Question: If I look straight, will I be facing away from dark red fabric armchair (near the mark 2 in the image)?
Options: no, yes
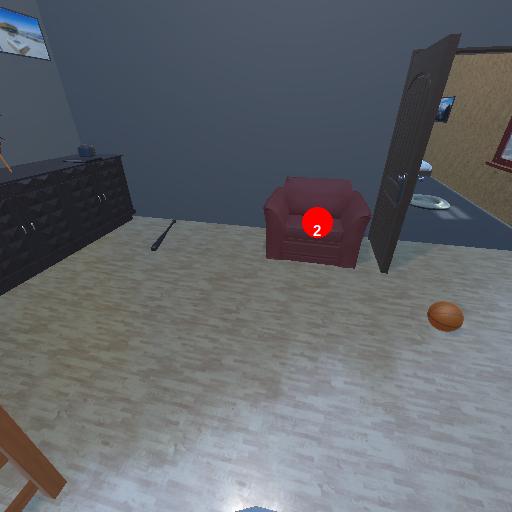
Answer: no